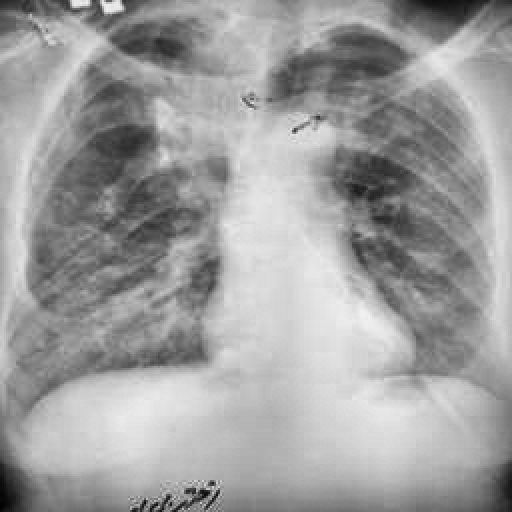
Finding: TUBERCULOSIS